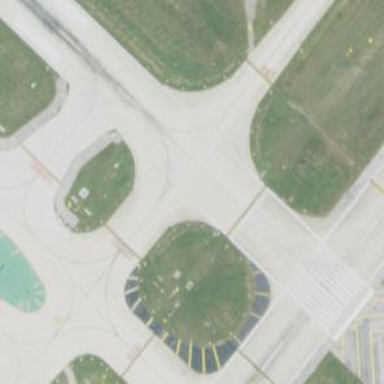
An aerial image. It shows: Image of taxiway at airport.